Question: My am seeing a horizontal line at the bottom of my table views section. I don't is it default or i accidentally have done something to that.
Please see this screen shot for clarity.
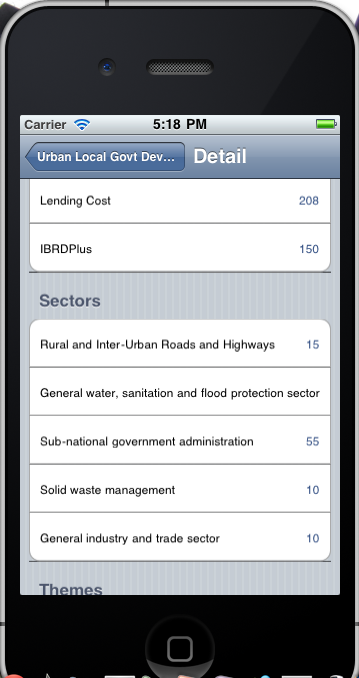
Answer: OK i have figured it out. This is because of the delegate method, heightForRowAtIndexPath:
Once i commented that out, its gone.